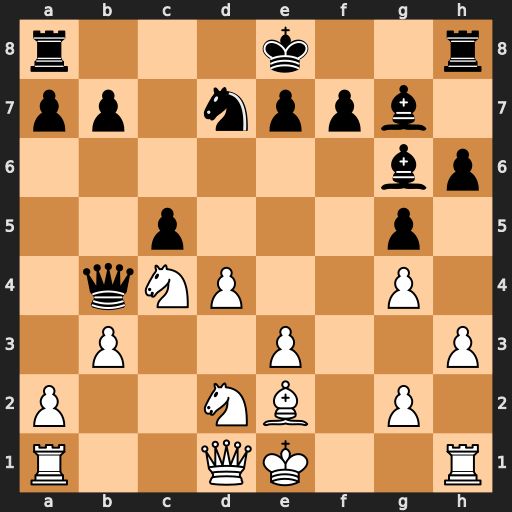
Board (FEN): r3k2r/pp1nppb1/6bp/2p3p1/1qNP2P1/1P2P2P/P2NB1P1/R2QK2R
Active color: w
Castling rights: KQkq
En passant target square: -
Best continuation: a3 Qc3 Rc1